Field crop: maize
Growth stage: 2
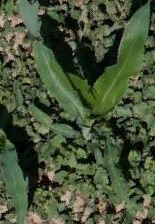
Species: maize